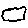
Label: cloud